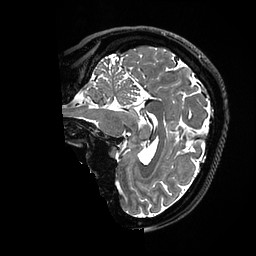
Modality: T2w
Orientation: sagittal
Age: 33
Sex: female
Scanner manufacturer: ge
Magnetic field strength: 3 T
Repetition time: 3.202 s
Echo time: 0.05976 s